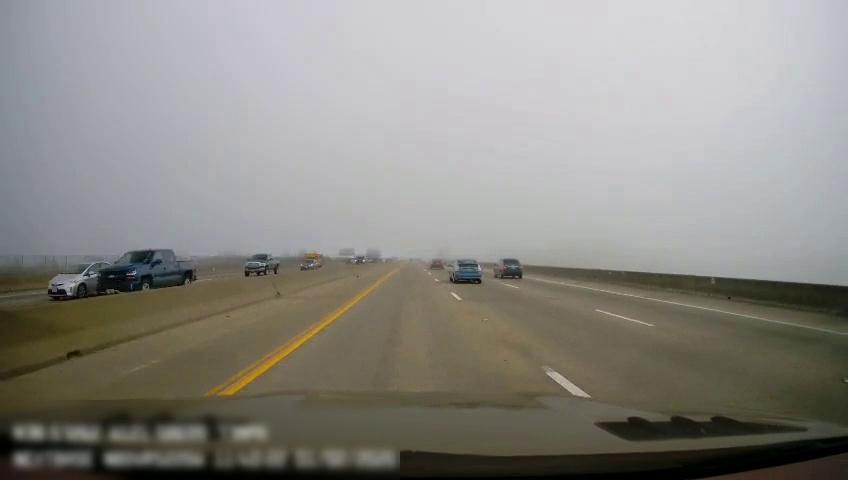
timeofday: Day
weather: Cloudy
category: Drivable Space
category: Drivable Space
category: Vehicles | Car
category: Vehicles | Truck
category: Vehicles | Truck
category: Vehicles | Bus
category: Vehicles | Car
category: Vehicles | SUV
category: Vehicles | Car
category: Vehicles | Car
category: Vehicles | Car
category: Lanes | Current Lane
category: Lanes | Current Lane
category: Lanes | Alternate Lane
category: Lanes | Alternate Lane
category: Lanes | Alternate Lane
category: Lanes | Opposite Lane